Current action and preconditions to check: trajectory_clear

Your task: For each precondition in the list above, predict whether it will hold at this action.

Consider the current scene as observed from the mobile robot's camera, and analyze the predicted future states of all dynamic agents (e.g., people, animals, vehicles, or any moving entities) within the NEXT SECOND.

IMPORTANT: Only answer "very likely" if you are absolutely certain—based on strong, clear evidence—that a dynamic agent will violate the precondition in the predicted future state. Do NOT answer "very likely" for unlikely, ambiguous, or low-probability risks.

Ask yourself for each precondition: Is there a high probability, with clear and convincing evidence, that the predicted future states of any dynamic agent will interfere with the predicted future state of the currently executing action within the NEXT SECOND, causing that precondition to fail?

Assess the risk level based on these predictions. Use "likely" or "very likely" if motions create a clear risk of interference.

Use "neutral" or "improbable" if agents are nearby but their predicted paths are clearly diverging or non-conflicting.

Failure Risk Categories: "very improbable", "improbable", "neutral", "likely", "very likely"

Answer Format: Output ONLY the probability_of_failure value from these categories: "very improbable", "improbable", "neutral", "likely", "very likely"

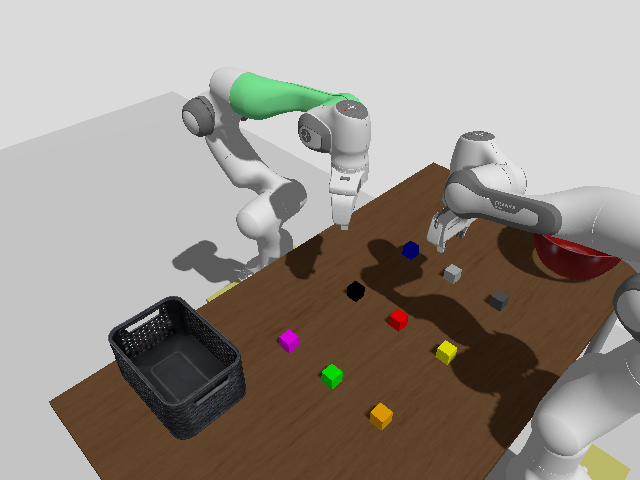

Answer: improbable